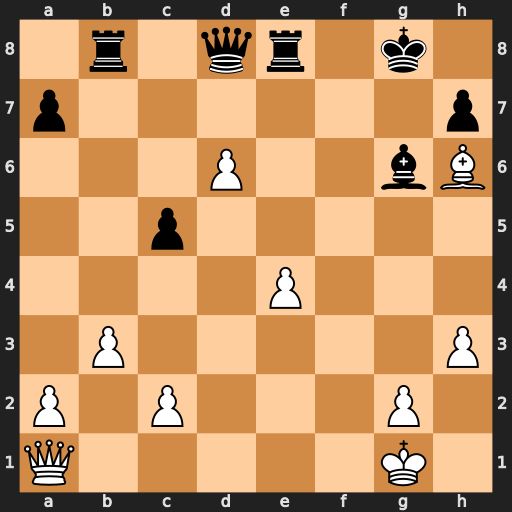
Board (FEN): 1r1qr1k1/p6p/3P2bB/2p5/4P3/1P5P/P1P3P1/Q5K1
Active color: w
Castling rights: -
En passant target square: -
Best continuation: Qg7#